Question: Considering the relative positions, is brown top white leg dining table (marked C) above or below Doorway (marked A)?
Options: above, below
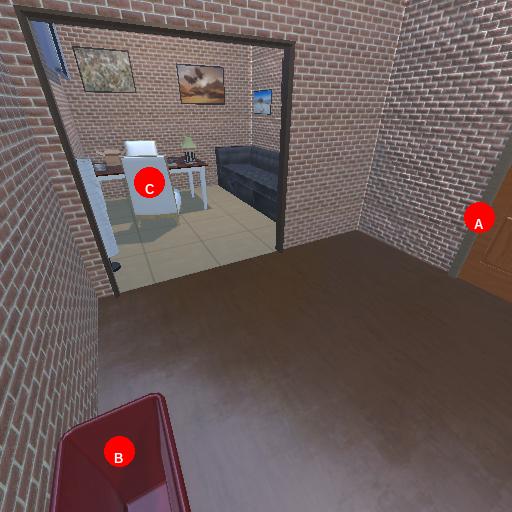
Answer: above